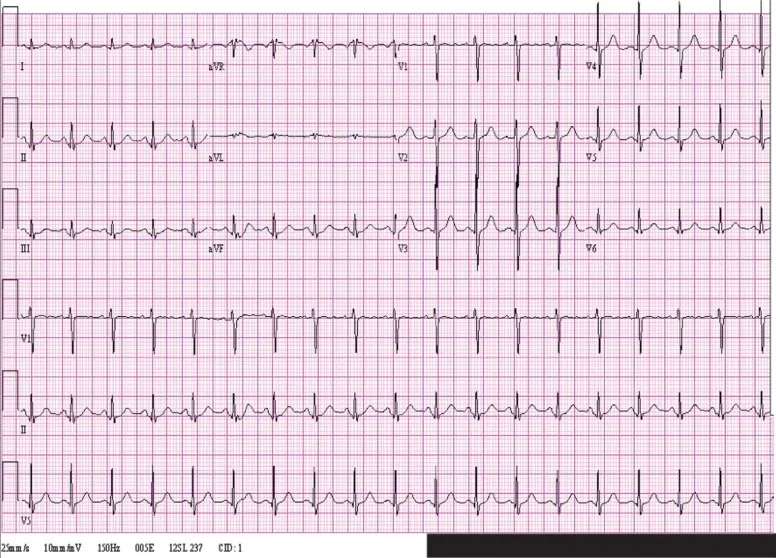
Normal electrocardiogram when potassium normalized.
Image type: electrography (ekg)